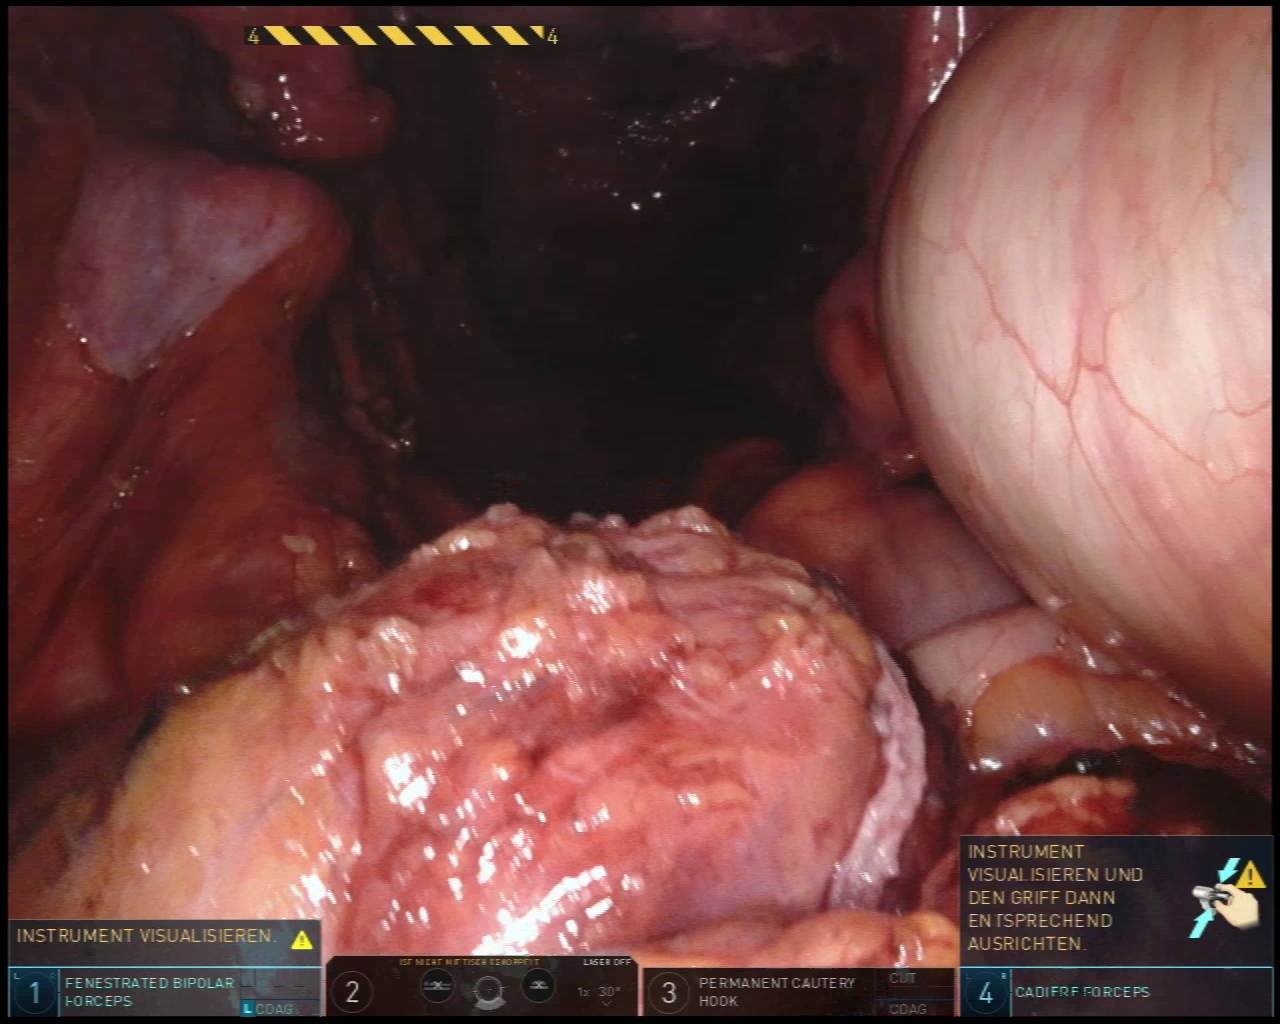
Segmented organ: ureter
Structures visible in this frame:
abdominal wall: no
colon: yes
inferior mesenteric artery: no
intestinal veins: no
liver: no
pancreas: no
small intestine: no
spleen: no
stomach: no
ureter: yes
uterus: yes
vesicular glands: no